Aerial crown-view tile of a tropical tree (Barro Colorado Island, Panama), acquired 20250818:
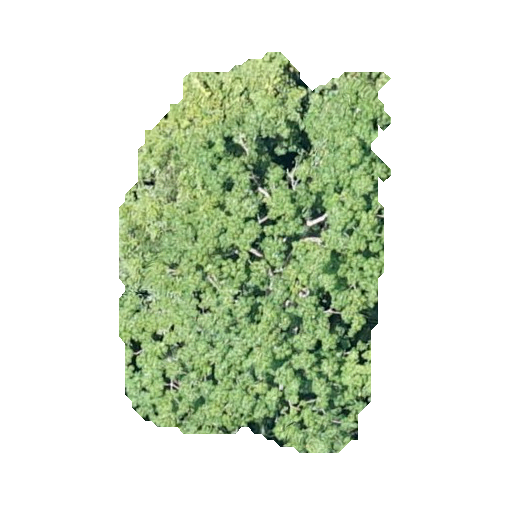
Species: Alseis blackiana
GBIF accepted scientific name: Alseis blackiana
Crown area: 125.928 m²